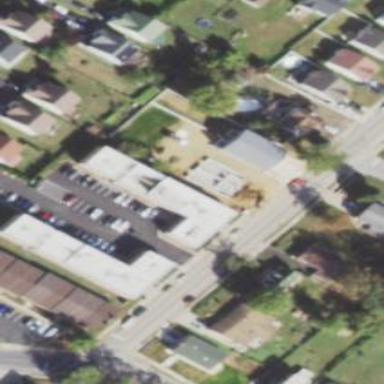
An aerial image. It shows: Building.